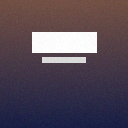
Screen state: on